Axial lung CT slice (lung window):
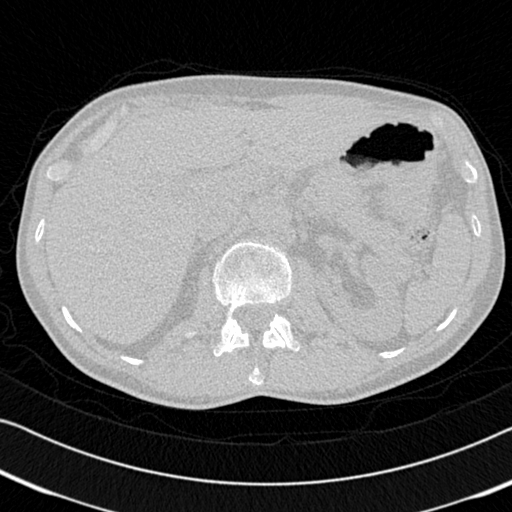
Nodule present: no